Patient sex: M
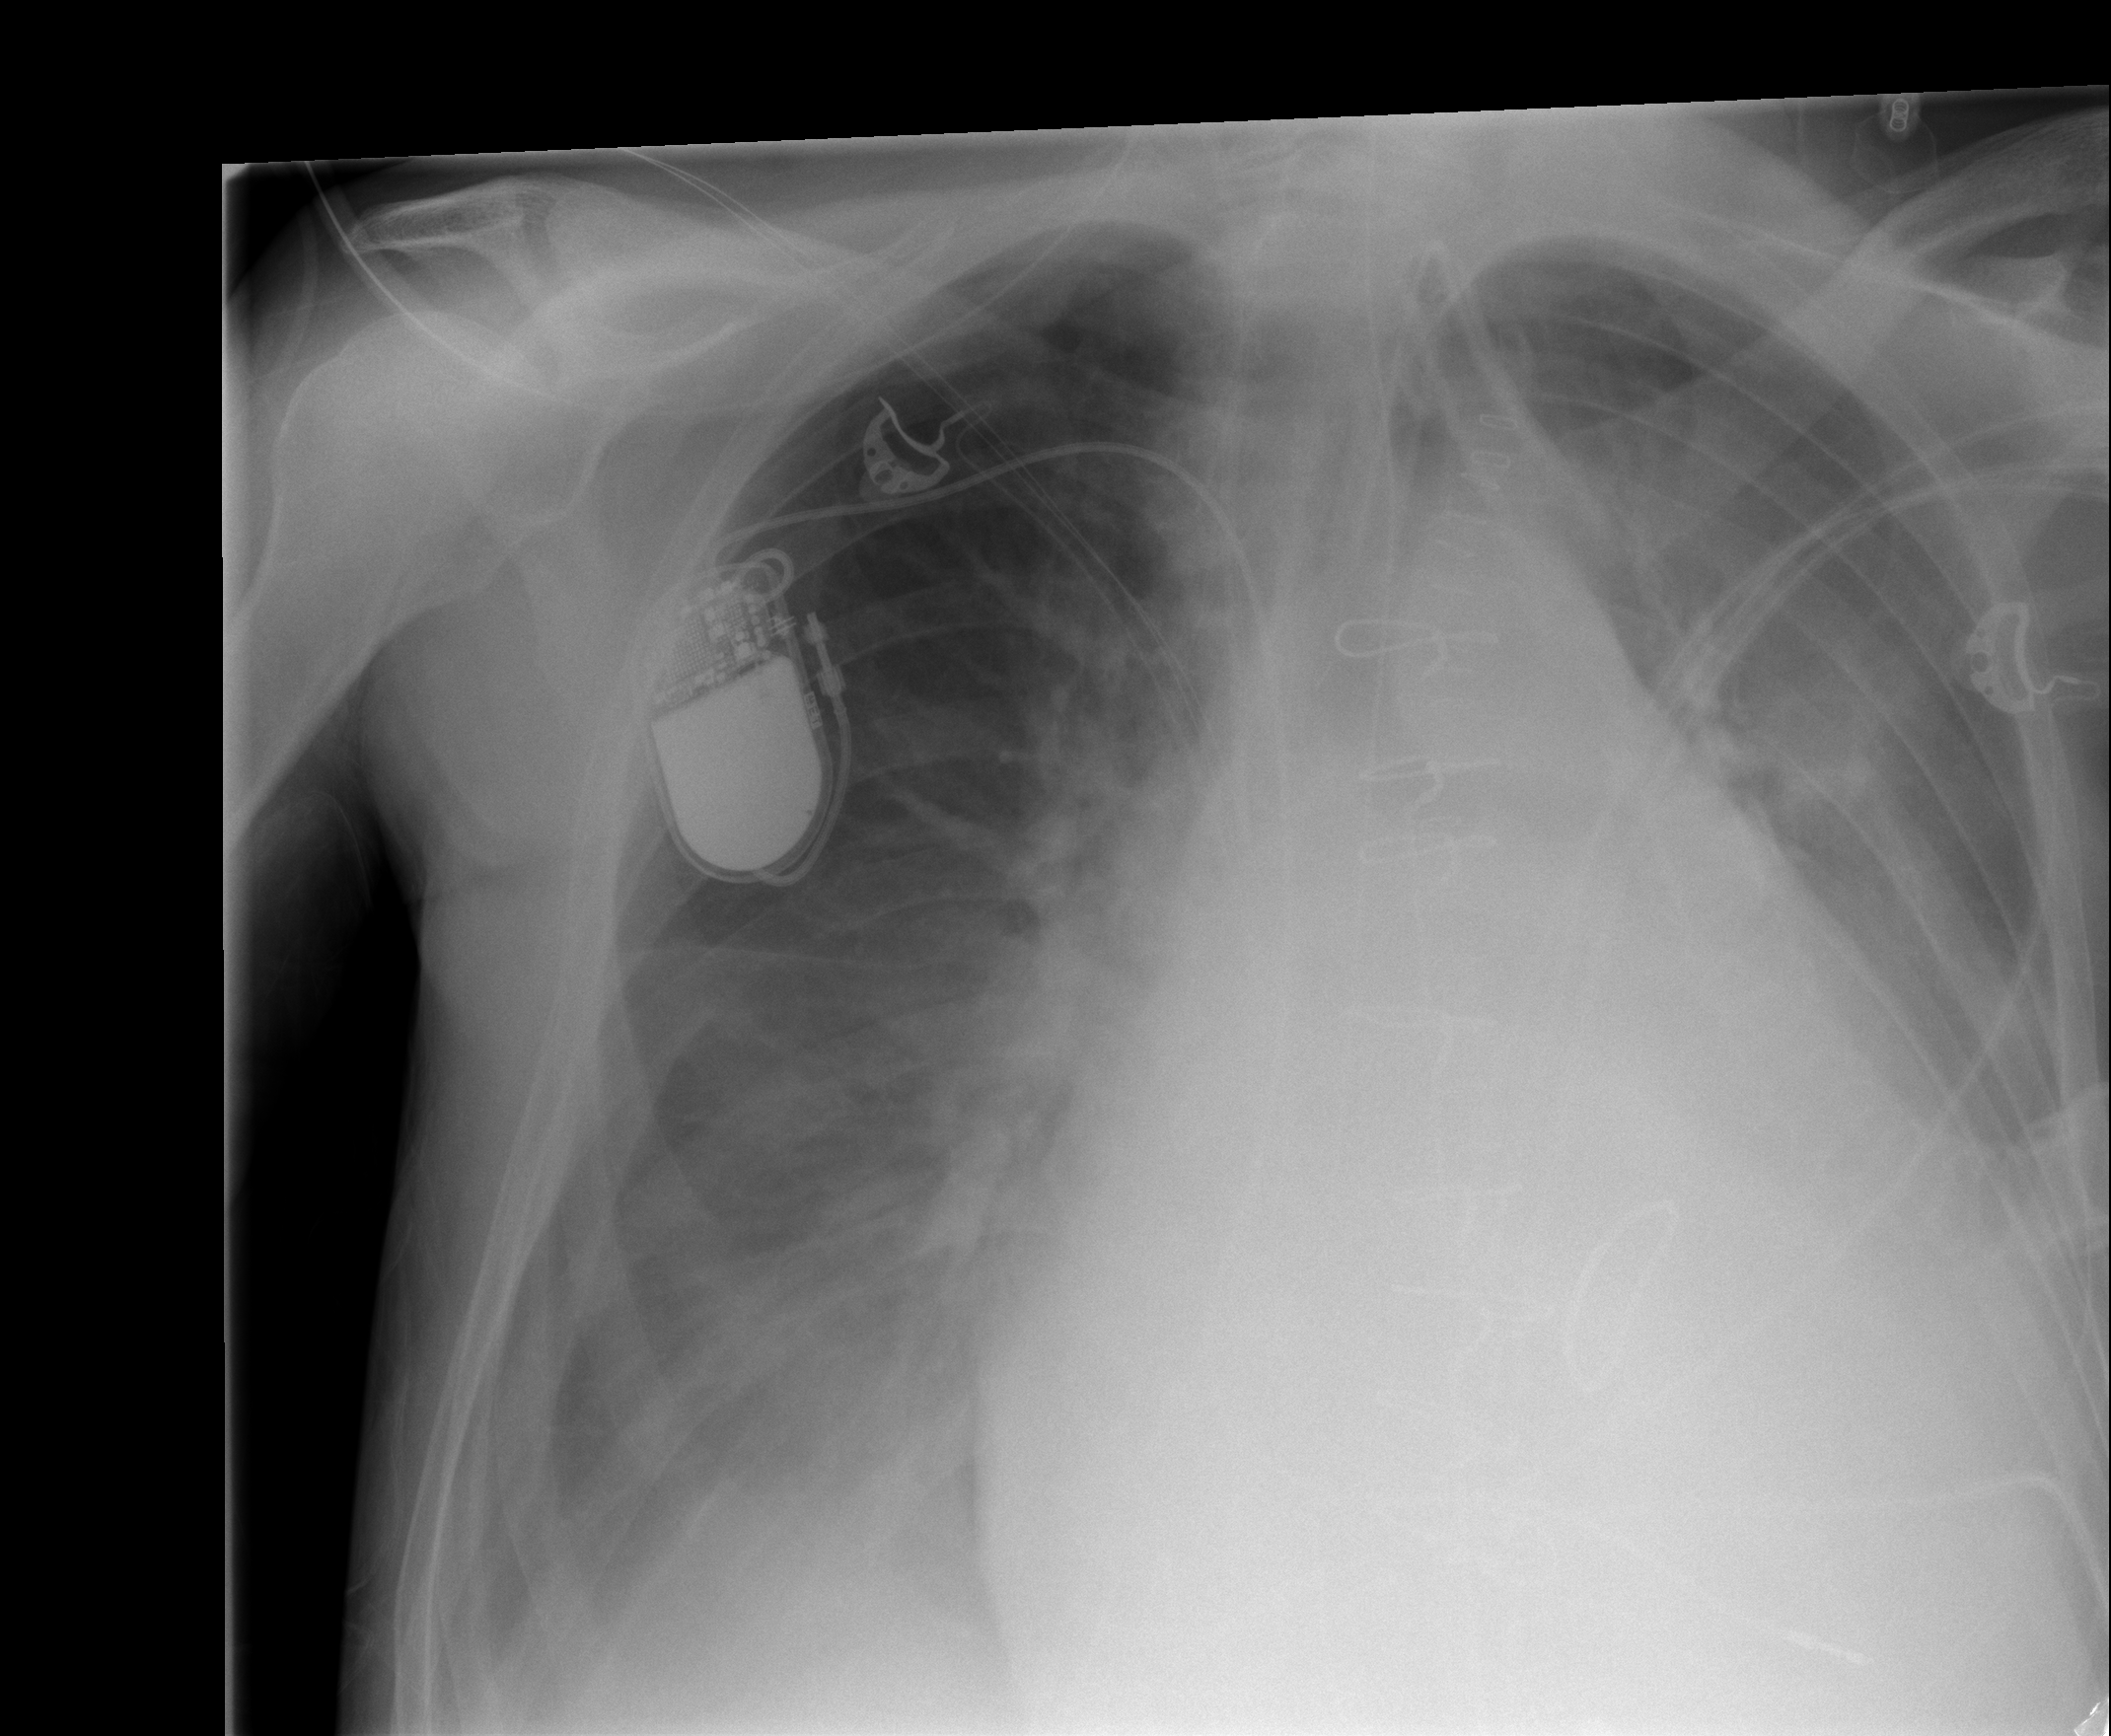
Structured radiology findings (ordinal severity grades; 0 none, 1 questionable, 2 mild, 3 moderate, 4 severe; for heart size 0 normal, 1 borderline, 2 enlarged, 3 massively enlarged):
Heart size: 3
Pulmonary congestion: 2
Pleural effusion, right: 2
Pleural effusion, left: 2
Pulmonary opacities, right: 1
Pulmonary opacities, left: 0
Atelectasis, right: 0
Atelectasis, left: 2